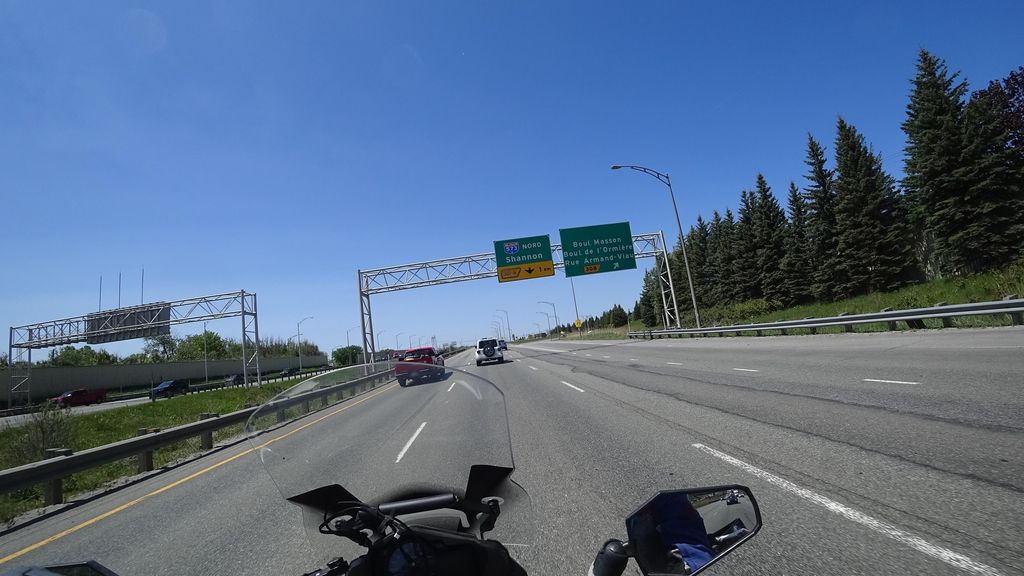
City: quebec_city